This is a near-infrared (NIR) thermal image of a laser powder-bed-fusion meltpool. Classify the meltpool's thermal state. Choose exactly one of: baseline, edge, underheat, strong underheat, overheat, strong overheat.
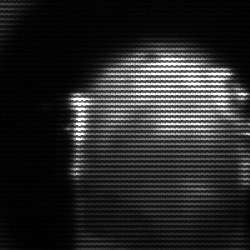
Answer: baseline